Question: I'm having a MainWindow with a lot of widgets, see the picture below (sorry for removing the names).

As you can see the window consists of a tabwidget and in every tab there is a toolbox widget. Every page in the toolbox widget consists of some buttons and a treewidget. The treewidgets in the different tabs and on the different pages can be influenced by each other. At this point I've written part of the ui signal handling code by basically just writing the actions in the mainwindow.cpp. However the code is already getting quite big (1445 lines) while I think I've only yet programmed 1/4.
I've read at multiple places that such big files generally mean that the code is not designed properly. So my question is:
, can you please give me tools on how to make it smaller. Currently I actually have one header with multiple source files to have a better overview. But according to some this still means your code is badly designed. I'm fine with making more classes but I just don't know how to (especially because my pages depend on each other). I though about making a class which has as member a Ui::MainWindowClass object, but the problem here is that I would lose the ability to use VS19 to the max as the ui widgets are not recognized anymore, i.e. VS will not list all the widget when typing 'ui->' .
I'm aware of the following question: <URL> is not clear enough for me.
I like to keep using the Qt Designer. I'm not sure if that makes any difference.
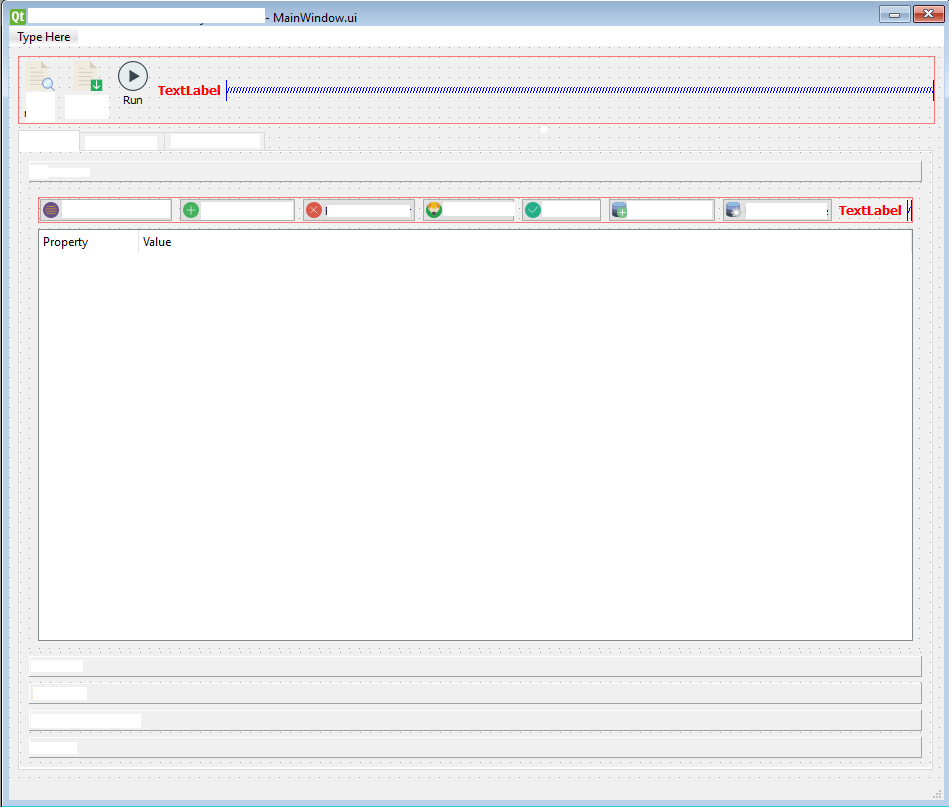
Answer: If the couple and contains only the 'MainWindow' implementation and nothing else that could be implemented elsewhere, I cannot see how it could be called bad design without seeing the code. The lines count cannot say if it was necessary/justified or not.
If the 'MainWindow' implementation is heavy, splitting it through multiple files might make things even worse (or better, it depends).
A good practice is to define your custom sub-widgets separately and include them where they should be used. They don't need to be respectively declared and defined in and .
To be more clear, you can define 'MyCustomTabWidget' in and implement its behaviour in then include the header in (as the 'MainWindow' is supposed to have a 'MyCustomTabWidget' data member).
By the way, having a lot of lines is not a problem, it will just make the compilation last longer. I've already worked with softwares that contains a lot of long files counting all together a total around 1 million of lines (yes kind of hell).
It works fine, the compilation only takes more time than a 10 lines code obviously.
Another inconvenient is that the code becomes harder to read/maintain. But sometimes, we have no choice, some other times, we have. It depends.